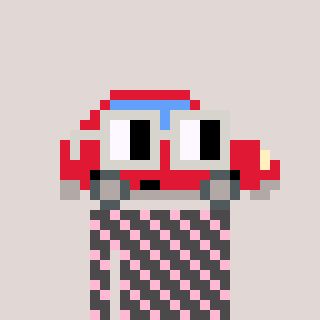
a pixel art character with square light gray glasses, a car-shaped head and a grayscale-colored body on a warm background